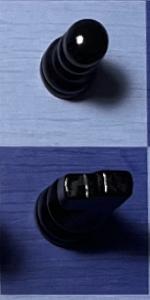
Label: Knight_Black